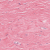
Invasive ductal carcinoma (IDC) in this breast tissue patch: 0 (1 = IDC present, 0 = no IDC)